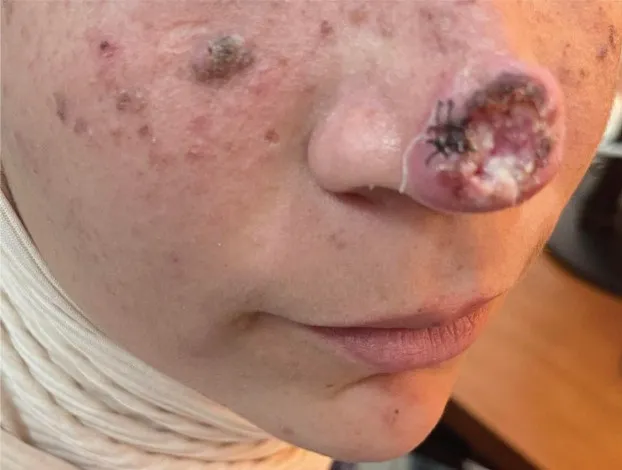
Ulcerous tumoural lesion of the tip of the nose of an infiltrating cutaneous squamous cell carcinomas.
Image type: medical_photograph (skin_photograph)